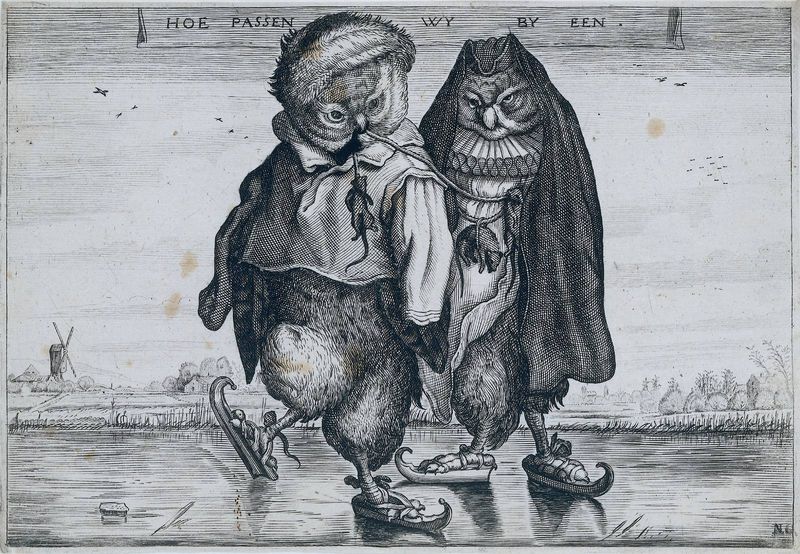
Titel: Ein Paar schlittschuhlaufender Eulen
Künstler: Adriaen Pietersz. van de Venne
Standort: Amsterdam
Institution: Rijksmuseum
Schlagwörter: baum, himmel, mann, umhang, vogel, wasser, weiß, bäume, fluss, landschaft, see, teich, ufer, frau, grau, hut, schwarz, skizze, zeichnung, eis, gras, haus, schleier, tier, tiere, wiese, haube, mütze, federn, kleidung, kragen, pelz, halskrause, holland, niederlande, signatur, ebene, feld, felder, horizont, mühle, natur, schilf, spiegelung, vögel, windmühle, kanal, mantel, paar, verbindung, maus, kopfbedeckung, schrift, schnabel, grafik, bauernhof, hof, winter, karikatur, inschrift, katze, maske, druck, schwarz-weiß, radierung, stich, karrikatur, text, überschrift, fasching, orden, krallen, schnäbel, niederländisch, allegorie, krause, fahren, fabel, pelzmütze, kupferstich, abzug, eule, karneval, bruegel, kapuze, kaltnadel, gefroren, titulus, sinnbild, kufen, federvieh, uhu, oiseau, ratte, eisfläche, schlittschuh, schlittschuhe, schlittschulaufen, eislauf, eislaufen, schlittschuhläufer, eulen, vlies, bekleidet, seltsam, mäuse, schlittschuh laufen, uhus, passen, ntur, ratten, lettre, tech, rafierung, hoe, kautz, kauz, kauze, schrägvogel, schrägvögel, zusammenpassen, chouette, hibou, rat, patin, schlitttschu, detailtreue, hoe passen wy by een, vogelhochzeit, eulenpaar, kolhezeichnung, een